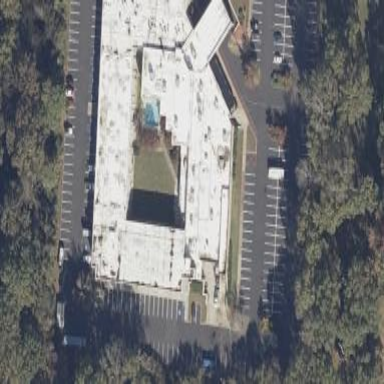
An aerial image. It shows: Hotel building.